Interaction volume radius: 5 \u00c5
Interaction volume height: 35 \u00c5
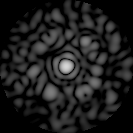
Disorder parameter: 0.8055